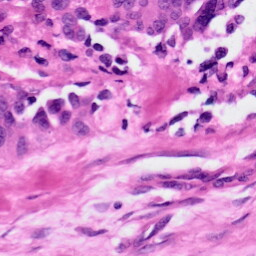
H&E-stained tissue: Ovarian